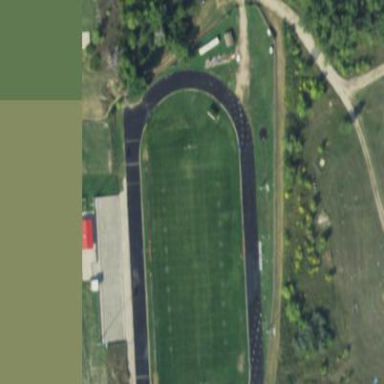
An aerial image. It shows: American football pitch for leisure and sport activities.